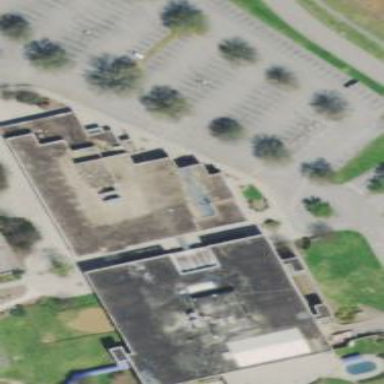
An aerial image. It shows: Hospital building.